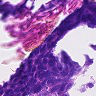
Metastatic tissue present: no